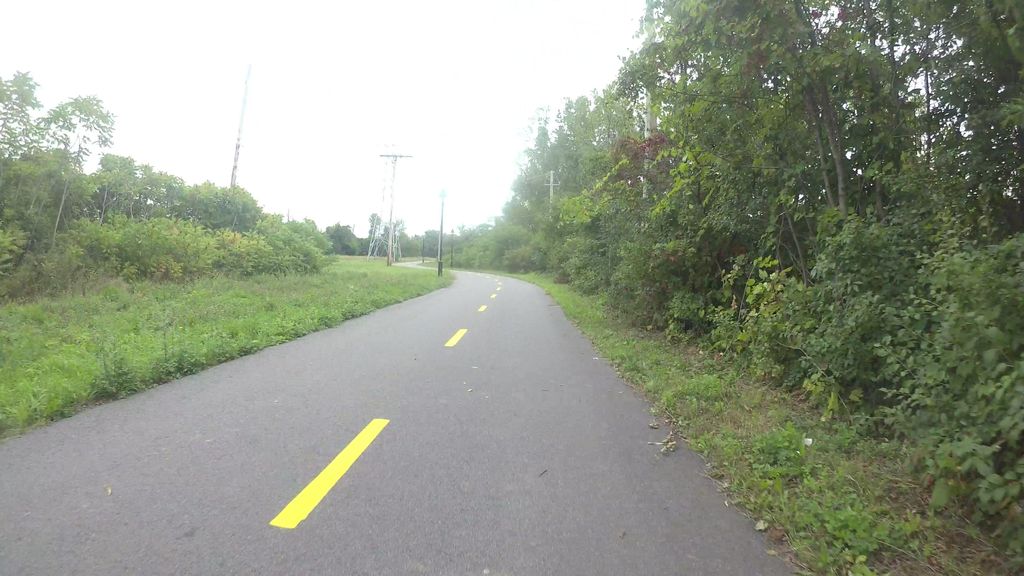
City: montreal